Question: I've got the following in my highcharts options:
'''
subtitle : {
text : 'Source: WindLogics',
x : -20
},
title : {
text : 'Loading',
x : -20
},
'''
Most of the time, this looks the way I expect with the Title above the Subtitle above the chart.
However, I have two charts on the page with only one displayed at a time. Sometimes when the chart comes into view, it is rendered as shown below with the Title and Subtitle on top of each other and both are within the chart rather than above it.
I am calling setText and redraw while the chart container has display = none.
Looks like this:

I'm using highstock 1.3.9 (highcharts 3.0.9).
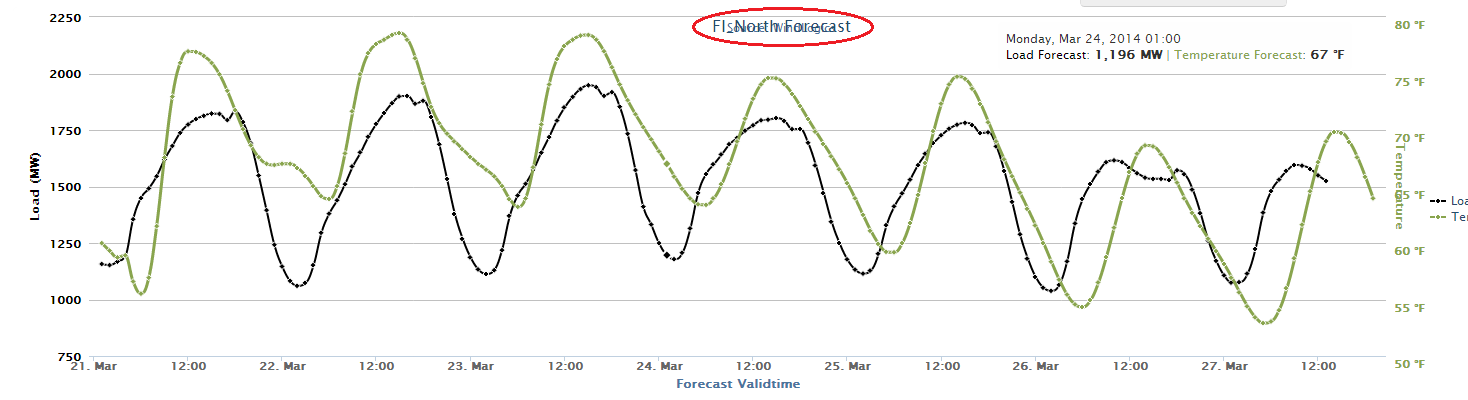
Answer: I am not using 'useHTML' but my problem seems otherwise to be the same that is <URL>.
For me, the fix was to use the cloneRenderTo method.
'''
chart.cloneRenderTo(); // https://github.com/highslide-software/highcharts.com/issues/2267
chart.setTitle({
text : 'Title',
x : -20
}, false);
chart.redraw();
chart.cloneRenderTo(true);
'''
For some reason, I needed to call redraw separately from the setTitle otherwise a resize browser event was required before the chart data would display.
Thanks to <URL> for the pointer!